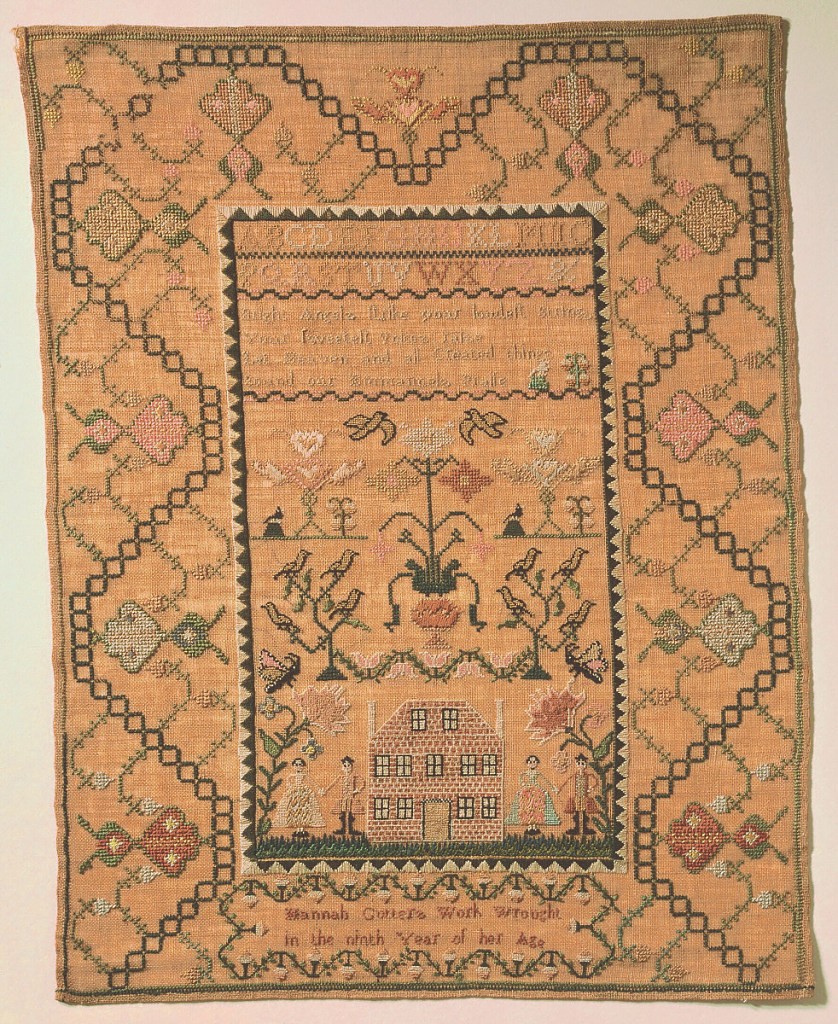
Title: Sampler
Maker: Hannah Cutter, American
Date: ca. 1798
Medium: silk embroidery on linen foundation Technique: embroidered in cross, satin, stem, eyelet, and overcasting stitches on plain weave foundation
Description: The center field has an alphabet and verse, motifs symmetrically arranged around a flowering tree, including flowers, trees with birds, and butterflies, and a three-story brick building with a man and woman on each side. A deep zigzag floral border surrounds the field on three sides, with an inscription at the bottom:
Hannah Cutter's work wrought in the ninth year of her age

The verse reads:
Bright angels strike you loudest string
Your sweetest voices raise
Let heaven and all created things
Sound our Emmanuel praise